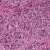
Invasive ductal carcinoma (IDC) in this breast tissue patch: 1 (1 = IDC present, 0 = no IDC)